Interaction volume radius: 5 \u00c5
Interaction volume height: 10 \u00c5
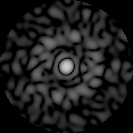
Disorder parameter: 0.8595